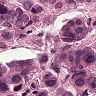
Metastatic tissue present: yes